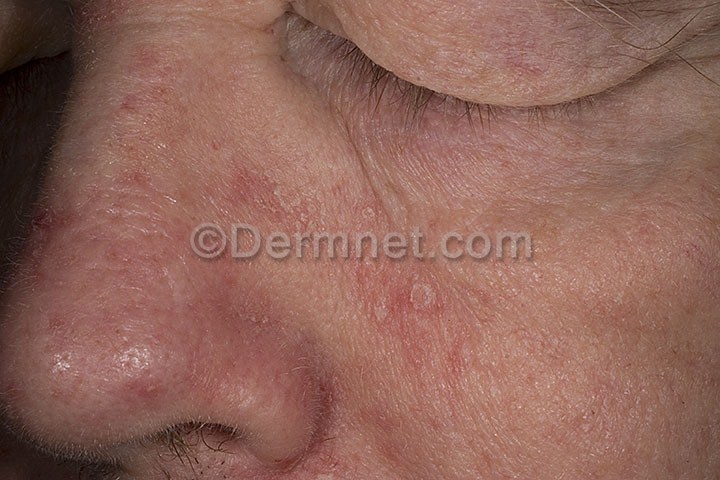
Disease: Psoriasis pictures Lichen Planus and related diseases